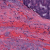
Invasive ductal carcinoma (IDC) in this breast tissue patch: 0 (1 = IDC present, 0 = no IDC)